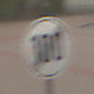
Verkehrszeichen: EndeGeschwindigkeit100
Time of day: MorningAfternoon
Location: Outdoor (Suburban)
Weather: Overcast
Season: NotSpecified
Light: Natural